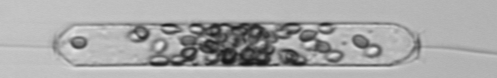
Label: Ditylum_brightwellii